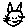
Label: cat